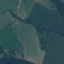
Land use / land cover class: Pasture